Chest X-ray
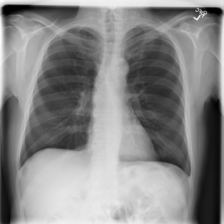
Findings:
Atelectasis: negative
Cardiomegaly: negative
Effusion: negative
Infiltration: negative
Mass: negative
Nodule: negative
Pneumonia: negative
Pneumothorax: negative
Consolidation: negative
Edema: negative
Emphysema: negative
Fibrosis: negative
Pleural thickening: negative
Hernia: negative